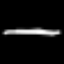
Label: line